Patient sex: F
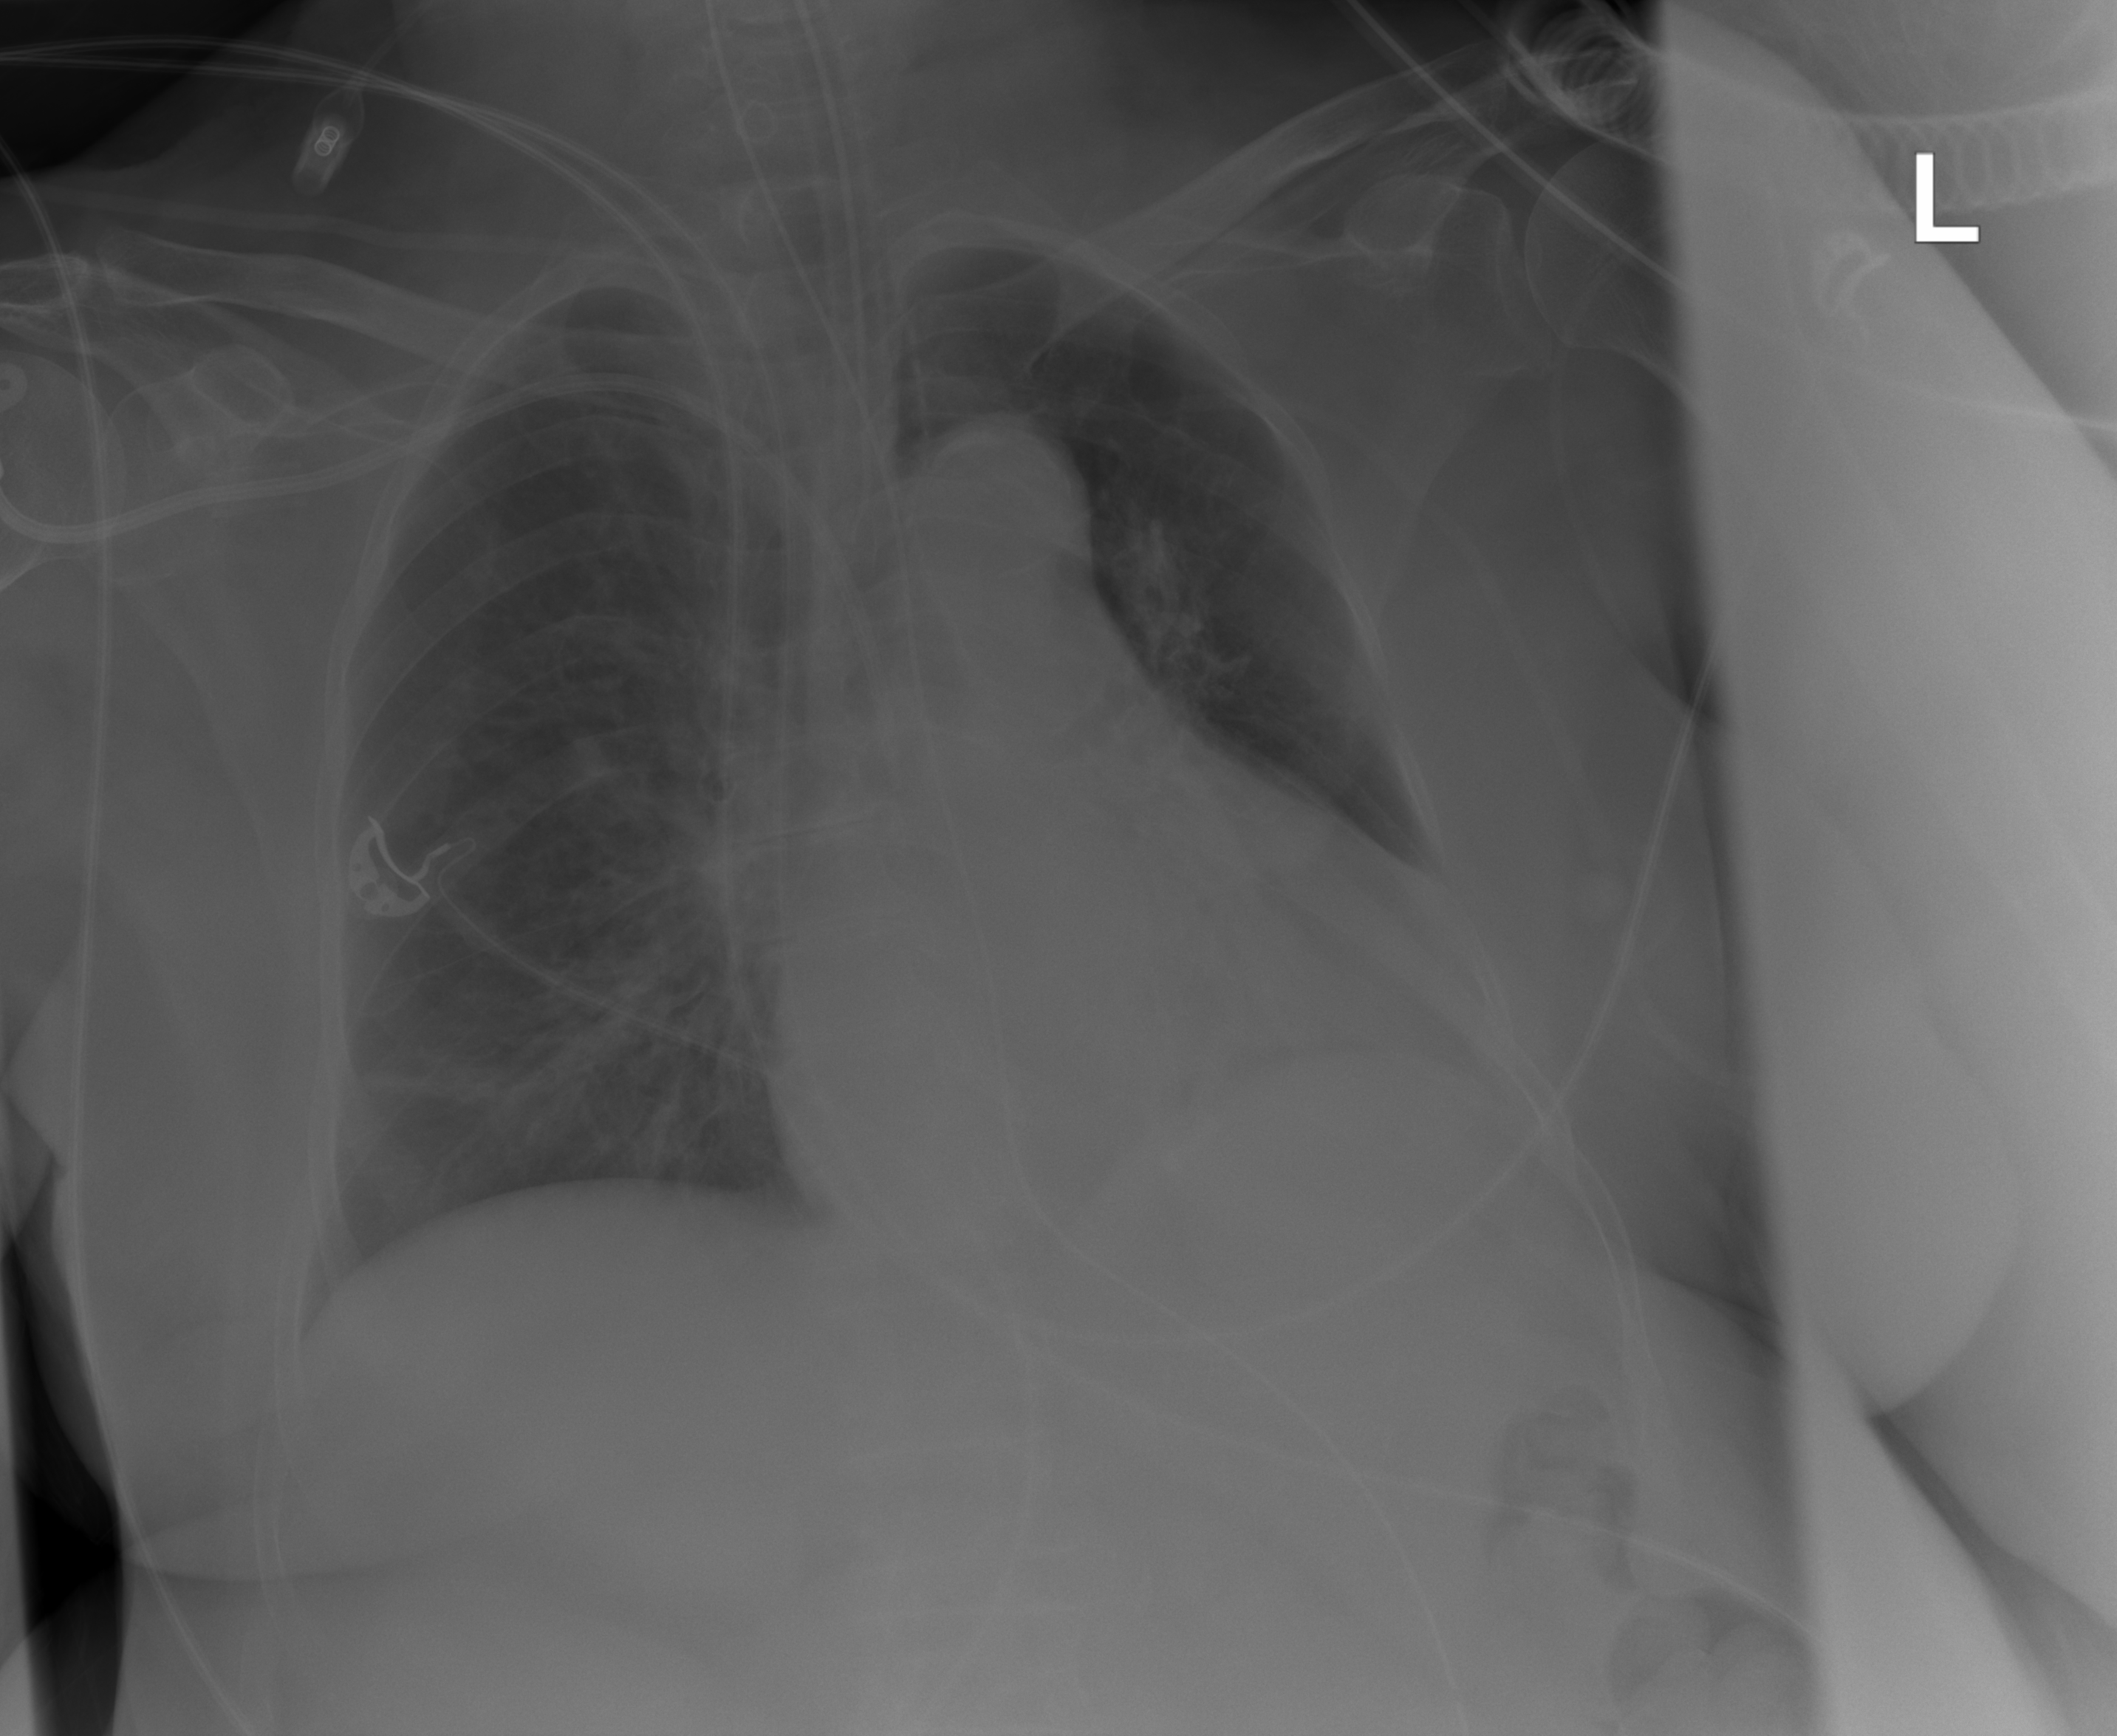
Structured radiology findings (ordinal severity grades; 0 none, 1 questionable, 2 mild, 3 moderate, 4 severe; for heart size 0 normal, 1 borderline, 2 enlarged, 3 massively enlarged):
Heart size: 2
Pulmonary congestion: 2
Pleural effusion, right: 0
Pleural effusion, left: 0
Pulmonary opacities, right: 0
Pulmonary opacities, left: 0
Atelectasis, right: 0
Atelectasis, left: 0